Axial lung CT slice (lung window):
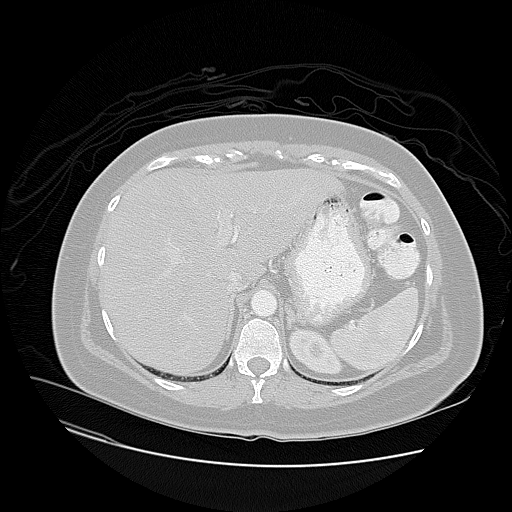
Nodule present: no